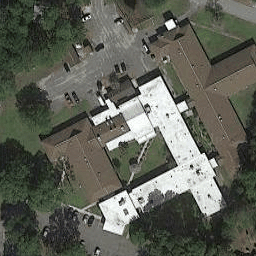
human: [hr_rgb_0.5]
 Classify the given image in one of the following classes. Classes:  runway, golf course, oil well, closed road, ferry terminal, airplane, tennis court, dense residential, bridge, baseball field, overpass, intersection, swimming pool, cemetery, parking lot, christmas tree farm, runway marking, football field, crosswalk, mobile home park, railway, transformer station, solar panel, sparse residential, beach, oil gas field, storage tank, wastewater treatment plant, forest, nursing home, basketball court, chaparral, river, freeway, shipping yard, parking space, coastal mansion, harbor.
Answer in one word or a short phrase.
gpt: nursing home